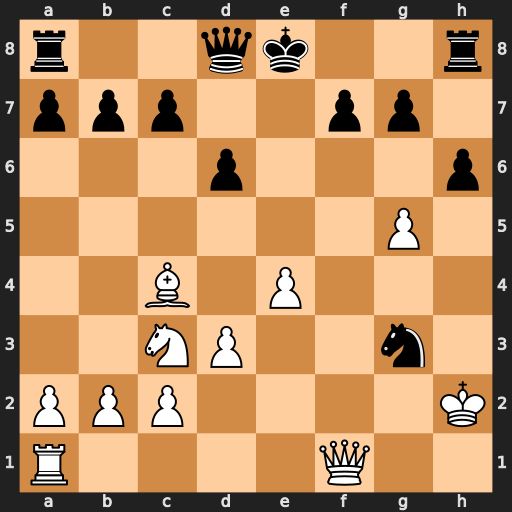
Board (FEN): r2qk2r/ppp2pp1/3p3p/6P1/2B1P3/2NP2n1/PPP4K/R4Q2
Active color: w
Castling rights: kq
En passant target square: -
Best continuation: Qxf7#